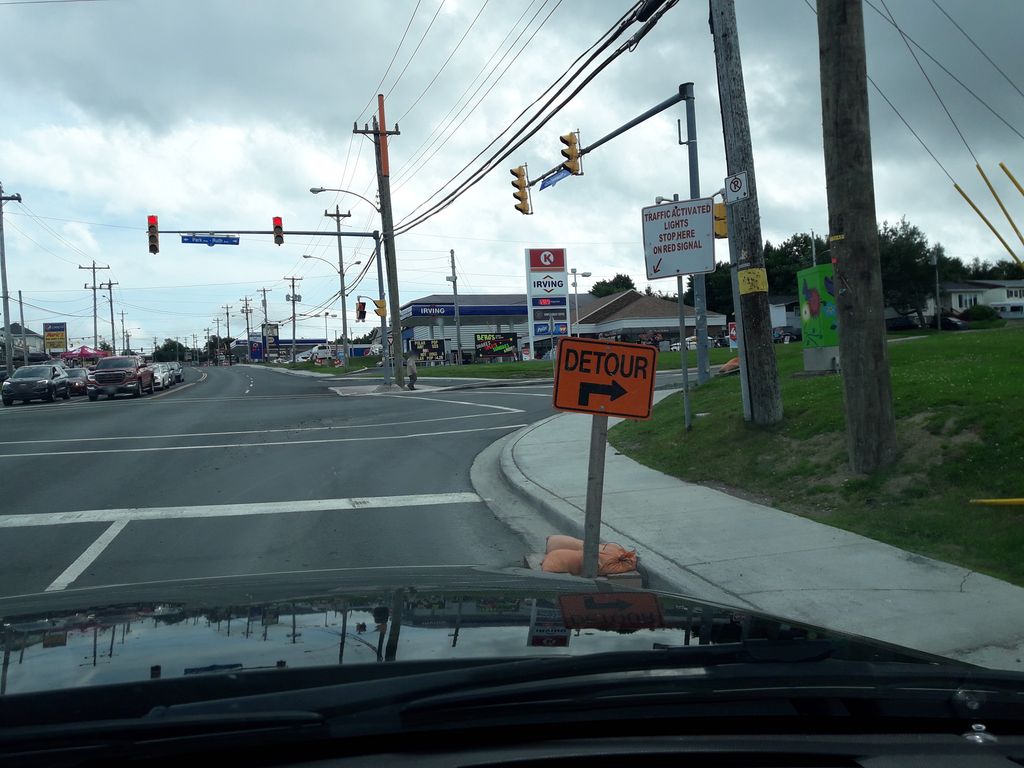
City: st_johns